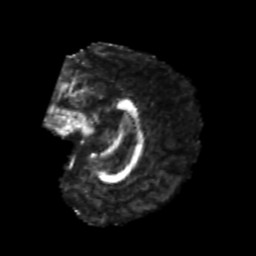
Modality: FA
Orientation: sagittal
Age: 20
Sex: female
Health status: healthy
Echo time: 0.074 s